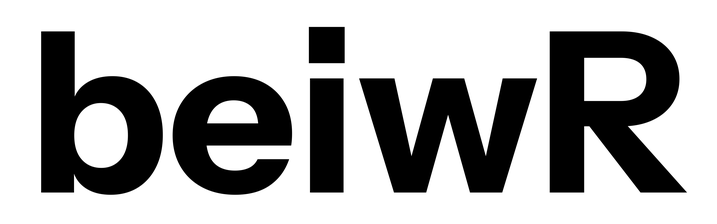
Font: InstrumentSans_Bold